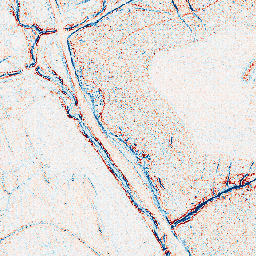
Category: edge_preserving
Decomposition family: anisotropic_diffusion
Decomposition parameters: iterations: 5
kappa: 50
gamma: 0.05
Upsampling method: area
Upsampling parameters: scale: 4
Upsampling scale: 4